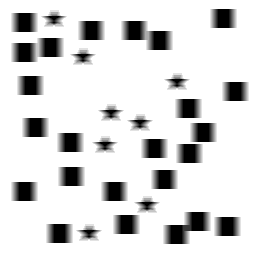
Squares: 24
Triangles: 0
Stars: 8
Total shapes: 32